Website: home-depot
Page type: customer-info-address
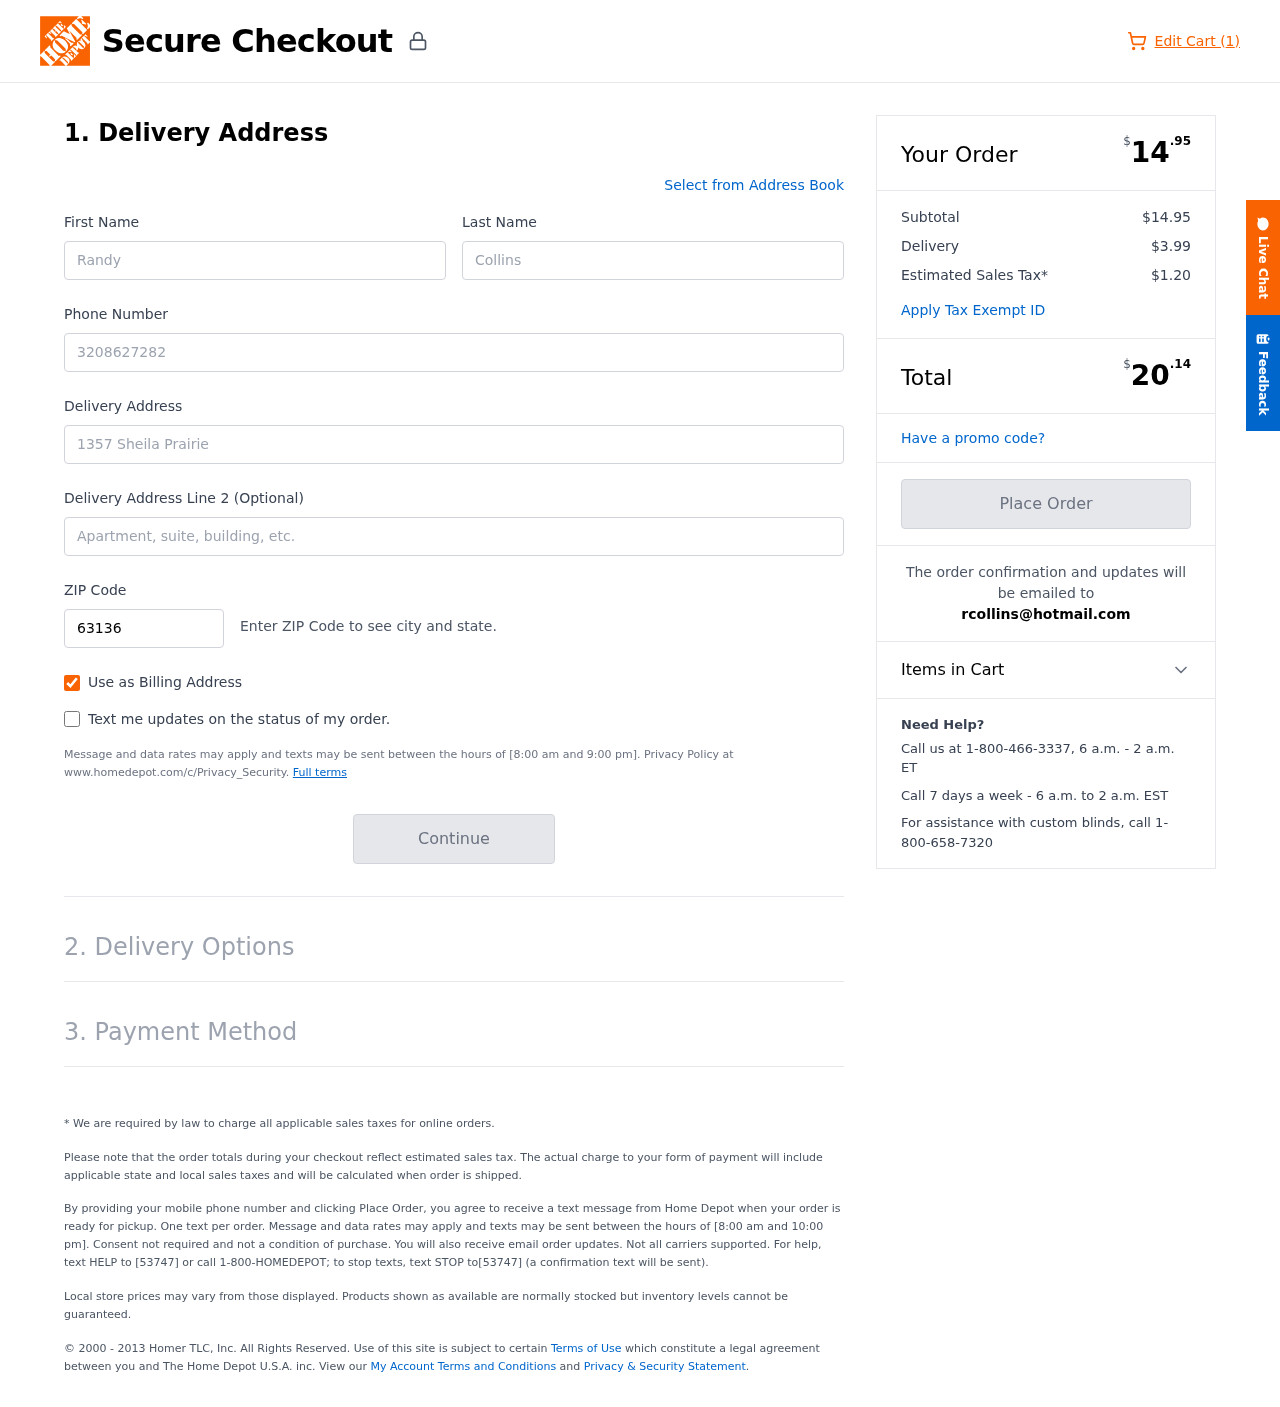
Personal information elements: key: PII_EMAIL
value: rcollins@hotmail.com
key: PII_FIRSTNAME
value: Randy
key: PII_LASTNAME
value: Collins
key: PII_PHONE
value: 3208627282
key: PII_POSTCODE
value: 63136
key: PII_STREET
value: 1357 Sheila Prairie
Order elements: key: ORDER_NUM_ITEMS
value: Edit Cart (1)
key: ORDER_SUBTOTAL_HEADER
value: $14.95
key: ORDER_SUBTOTAL
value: $14.95
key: ORDER_SHIPPING_COST
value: $3.99
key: ORDER_TAX
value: $1.20
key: ORDER_TOTAL2
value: $20.14